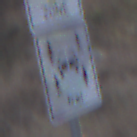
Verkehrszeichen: CarsharingfahrzeugeFrei
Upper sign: BeginnEingeschraenktesHalteverbotZone
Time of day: MorningAfternoon
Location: Outdoor (Nature)
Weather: PartlyCloudy
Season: NotSpecified
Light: Natural